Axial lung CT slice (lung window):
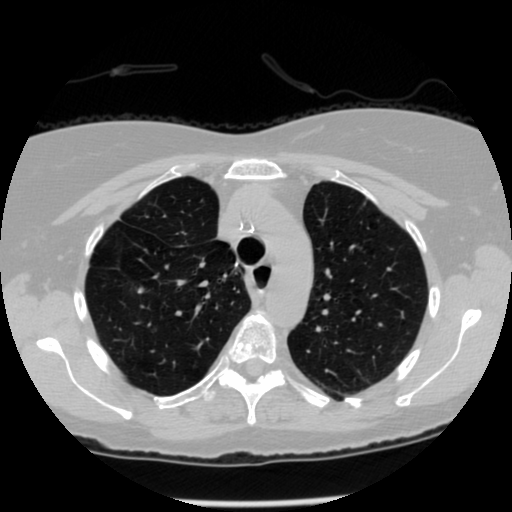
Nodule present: no